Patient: sex M, age 68
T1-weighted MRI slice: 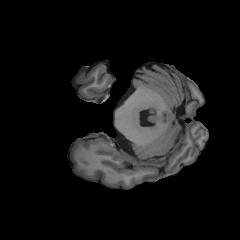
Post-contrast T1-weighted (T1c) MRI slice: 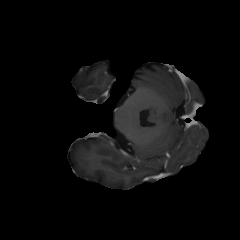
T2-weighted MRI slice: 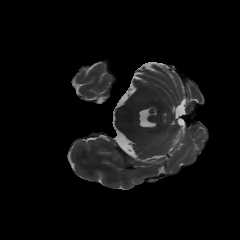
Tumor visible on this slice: no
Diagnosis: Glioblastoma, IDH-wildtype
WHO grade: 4